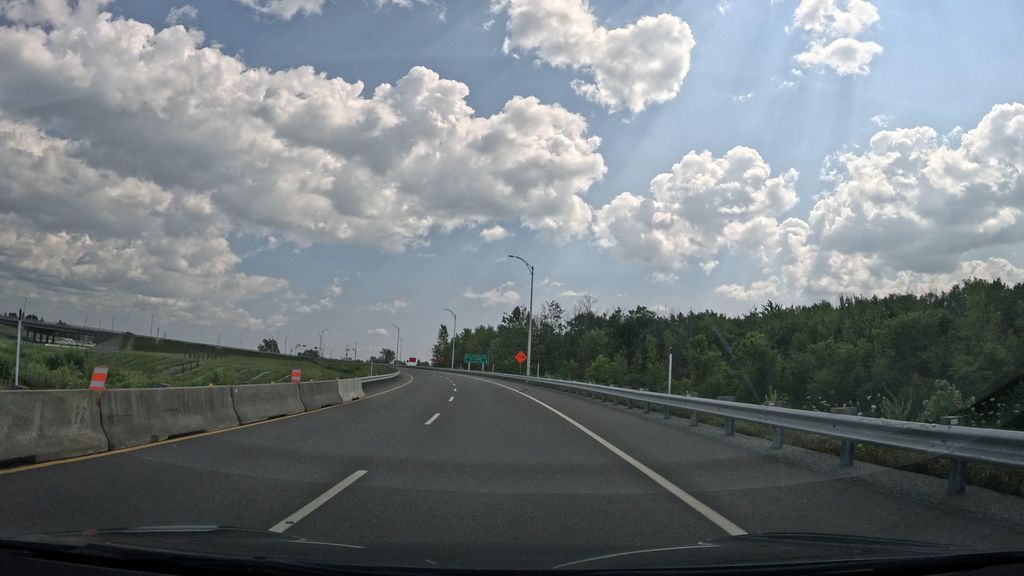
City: montreal